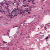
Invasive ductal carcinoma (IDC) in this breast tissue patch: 1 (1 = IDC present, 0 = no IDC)